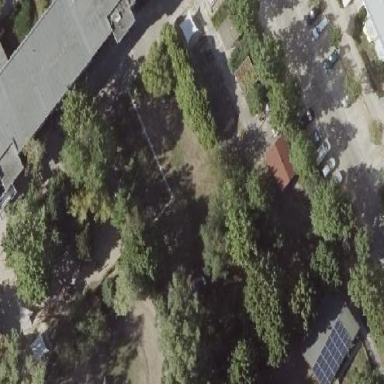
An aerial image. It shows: Kindergarten.